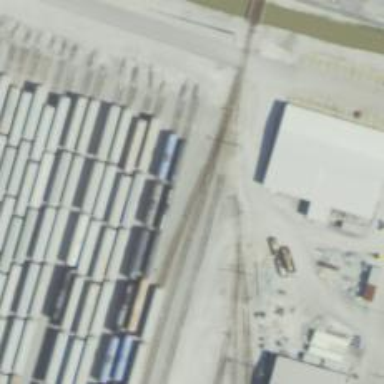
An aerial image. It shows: Rail spur service.